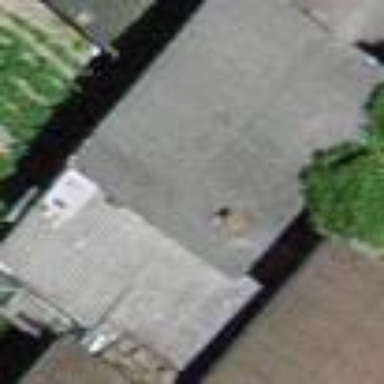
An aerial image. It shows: Garage building.